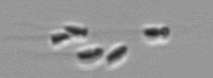
Label: Dinobryon